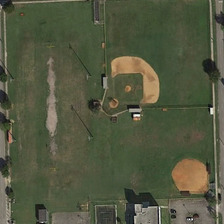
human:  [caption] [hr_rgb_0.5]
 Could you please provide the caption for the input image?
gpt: two baseball fields are near several green trees .

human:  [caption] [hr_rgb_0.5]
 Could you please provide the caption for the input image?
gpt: two baseball fields are near several green trees .

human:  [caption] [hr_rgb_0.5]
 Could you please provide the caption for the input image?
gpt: two baseball fields are near several green trees .

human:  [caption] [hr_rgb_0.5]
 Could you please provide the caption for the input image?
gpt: two baseball fields are near several green trees .

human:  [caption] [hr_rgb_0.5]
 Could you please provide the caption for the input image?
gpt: two baseball fields are near several green trees .